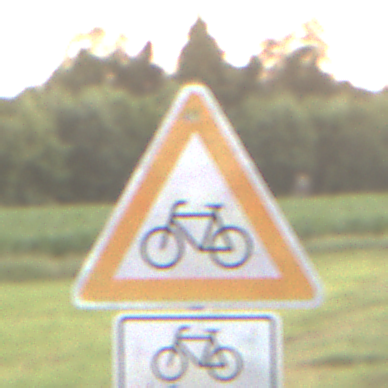
Verkehrszeichen: RadverkehrRechts
Zusatzzeichen unten: RichtungsangabeDurchPfeile9
Umgebung: Outdoor, Nature
Tageszeit: SunriseSunset
Wetter: Clear
Licht: Natural
Jahreszeit: NotSpecified
Kontrast: LowContrast